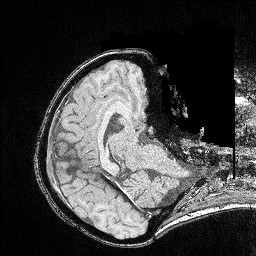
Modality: FLASH
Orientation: axial
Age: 25
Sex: female